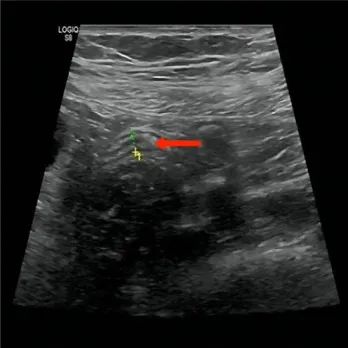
Imaging and pathological examinations of the patient. (B) An abdominal color Doppler examination showed that the appendix was swollen and thickened.
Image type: radiology (ultrasound)